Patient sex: M
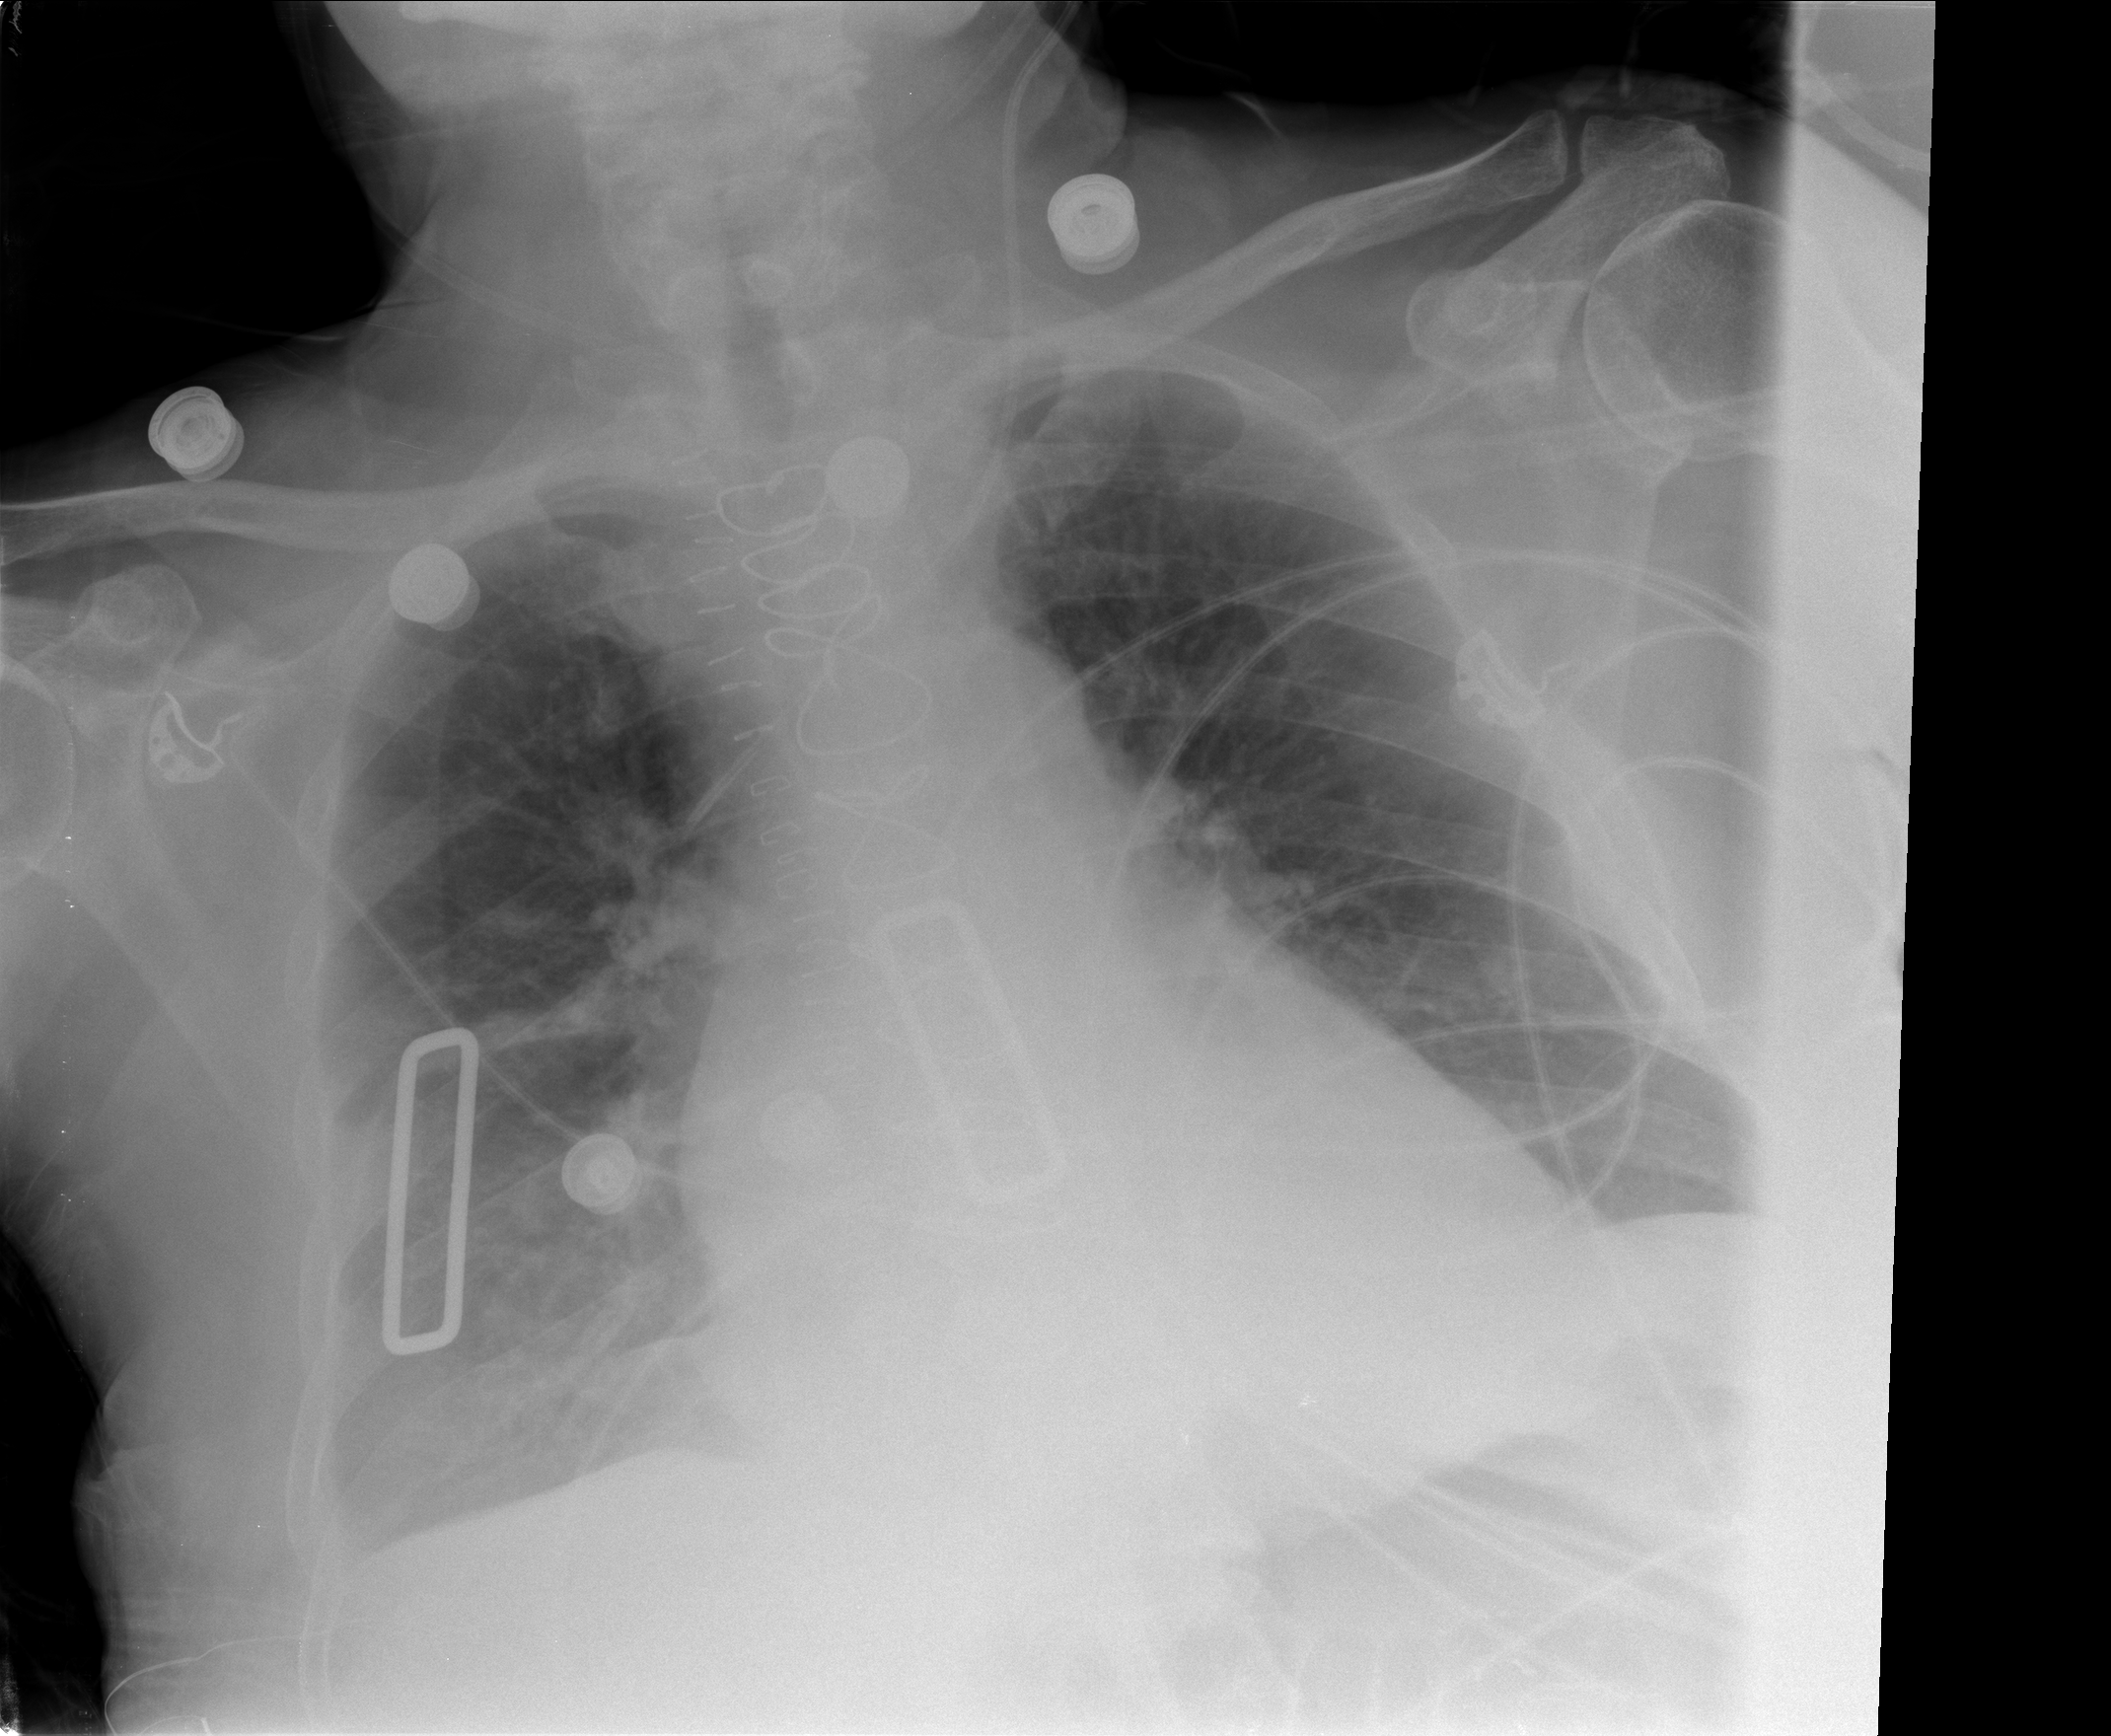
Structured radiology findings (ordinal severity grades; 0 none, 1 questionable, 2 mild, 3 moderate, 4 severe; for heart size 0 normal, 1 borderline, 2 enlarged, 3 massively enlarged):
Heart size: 1
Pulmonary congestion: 0
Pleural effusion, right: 1
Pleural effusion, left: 0
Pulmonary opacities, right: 0
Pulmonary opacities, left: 0
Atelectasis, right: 2
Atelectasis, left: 0